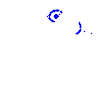
Particle: pion